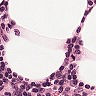
Metastatic tissue present: no